二年级 · 度量几何学
小月把一根 20 厘米长的铁丝剪成同样长的小段, 围成一个图形, 每个图形的每条边长都是 5 厘

米, 她围成的是 ( $\quad$ )。
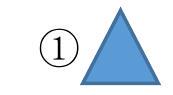
A.B.$\square$
C. O
答案: B